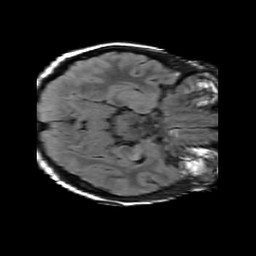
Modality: FLAIR
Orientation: axial
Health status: ill
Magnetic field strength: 3 T